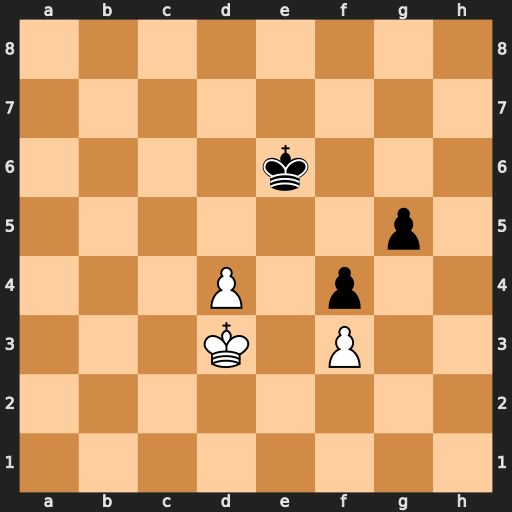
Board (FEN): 8/8/4k3/6p1/3P1p2/3K1P2/8/8
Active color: w
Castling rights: -
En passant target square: -
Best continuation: Ke4 Kf6 d5 Ke7 Kf5 Kd6 Kxg5